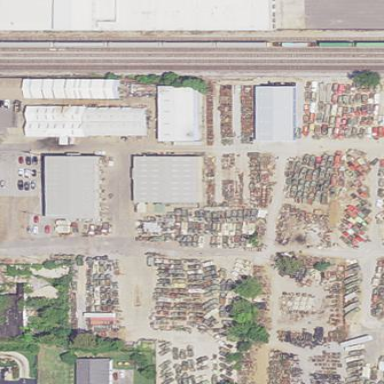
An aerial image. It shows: Shop that sells cars.